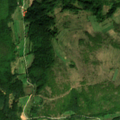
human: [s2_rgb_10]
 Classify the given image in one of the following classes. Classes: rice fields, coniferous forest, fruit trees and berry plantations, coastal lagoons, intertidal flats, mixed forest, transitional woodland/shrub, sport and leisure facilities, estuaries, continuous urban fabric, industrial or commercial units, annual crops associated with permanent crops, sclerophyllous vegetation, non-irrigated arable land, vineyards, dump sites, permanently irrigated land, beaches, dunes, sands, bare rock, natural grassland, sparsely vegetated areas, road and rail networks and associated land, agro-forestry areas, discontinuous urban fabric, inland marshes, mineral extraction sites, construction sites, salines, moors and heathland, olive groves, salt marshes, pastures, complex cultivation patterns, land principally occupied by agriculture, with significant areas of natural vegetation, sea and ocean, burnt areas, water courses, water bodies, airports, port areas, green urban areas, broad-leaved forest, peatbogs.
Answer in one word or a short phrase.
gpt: pastures, complex cultivation patterns, land principally occupied by agriculture, with significant areas of natural vegetation, broad-leaved forest, transitional woodland/shrub